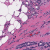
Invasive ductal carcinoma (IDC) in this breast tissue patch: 1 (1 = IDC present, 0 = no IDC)